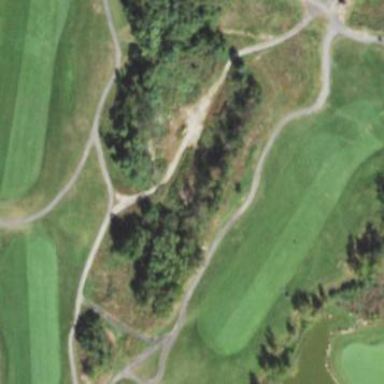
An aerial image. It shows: Golf fairway surrounded by grass.